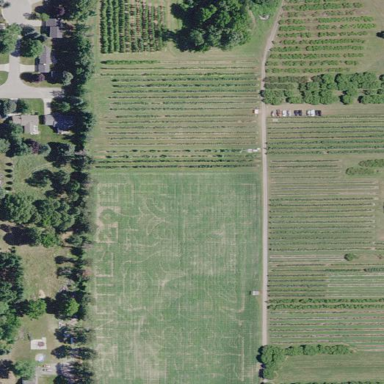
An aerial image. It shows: Farmland with corn maze attraction that produces maize.